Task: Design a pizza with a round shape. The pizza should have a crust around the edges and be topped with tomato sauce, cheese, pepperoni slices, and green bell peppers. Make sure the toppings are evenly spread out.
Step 538:
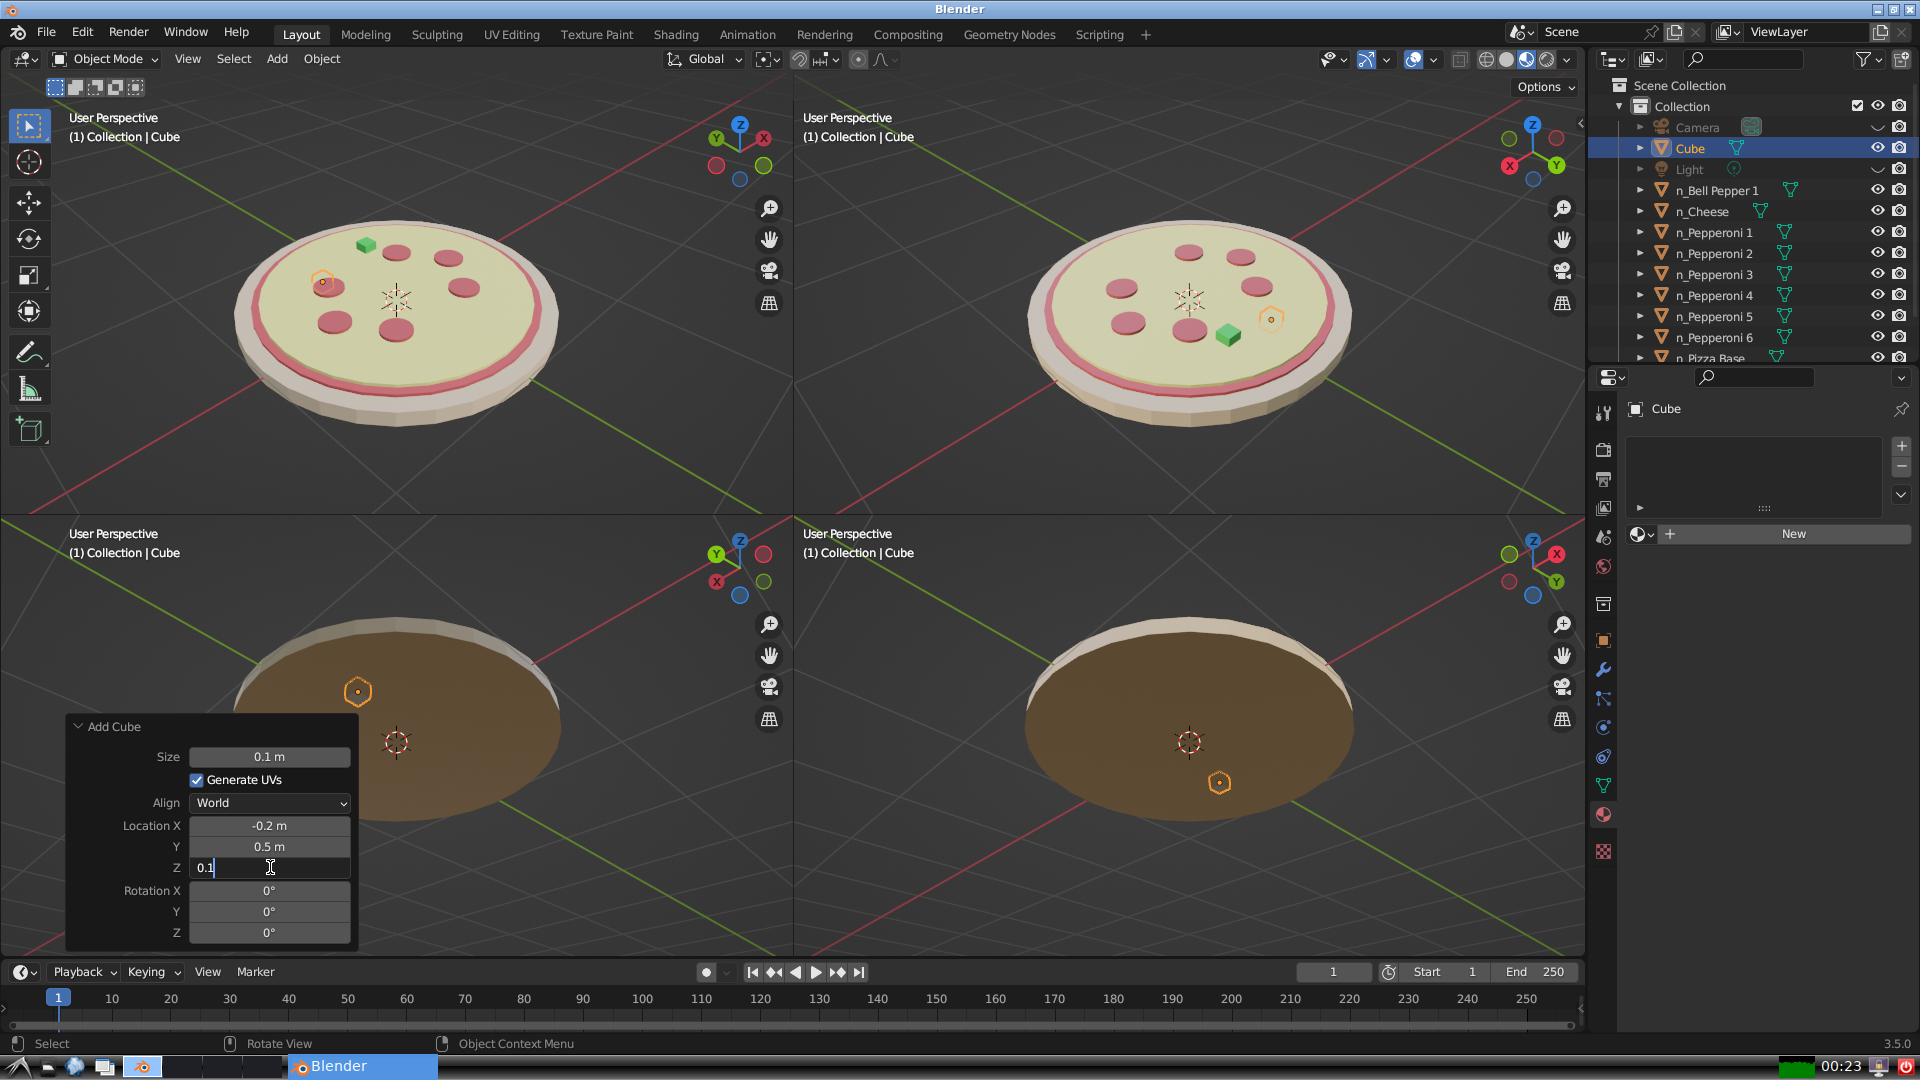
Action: {"key_press": ['Return']}